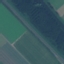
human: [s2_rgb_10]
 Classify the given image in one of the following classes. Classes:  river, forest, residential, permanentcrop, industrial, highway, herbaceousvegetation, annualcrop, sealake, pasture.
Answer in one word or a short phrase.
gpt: Highway